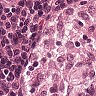
Metastatic tissue present: no